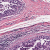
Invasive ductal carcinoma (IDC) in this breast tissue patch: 0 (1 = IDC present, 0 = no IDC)